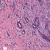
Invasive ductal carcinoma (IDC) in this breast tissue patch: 1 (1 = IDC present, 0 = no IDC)